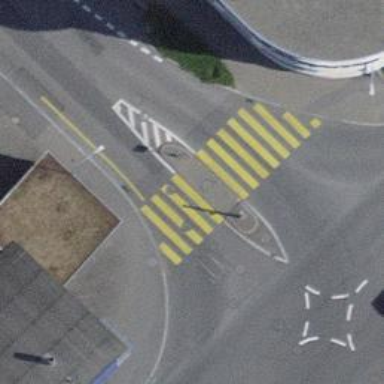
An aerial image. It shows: Uncontrolled zebra crossing with central island.